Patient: sex F, age 28
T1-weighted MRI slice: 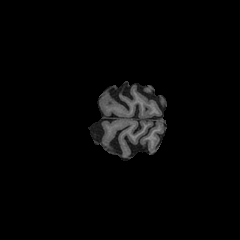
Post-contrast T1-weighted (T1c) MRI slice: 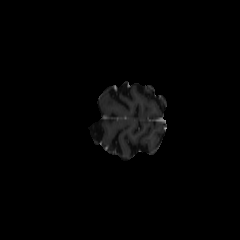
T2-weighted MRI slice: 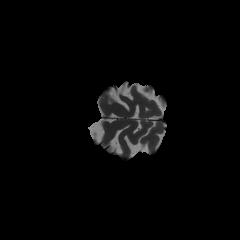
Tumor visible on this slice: no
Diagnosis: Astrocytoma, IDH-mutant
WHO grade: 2